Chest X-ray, PA view. Patient: 59 years old, sex F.
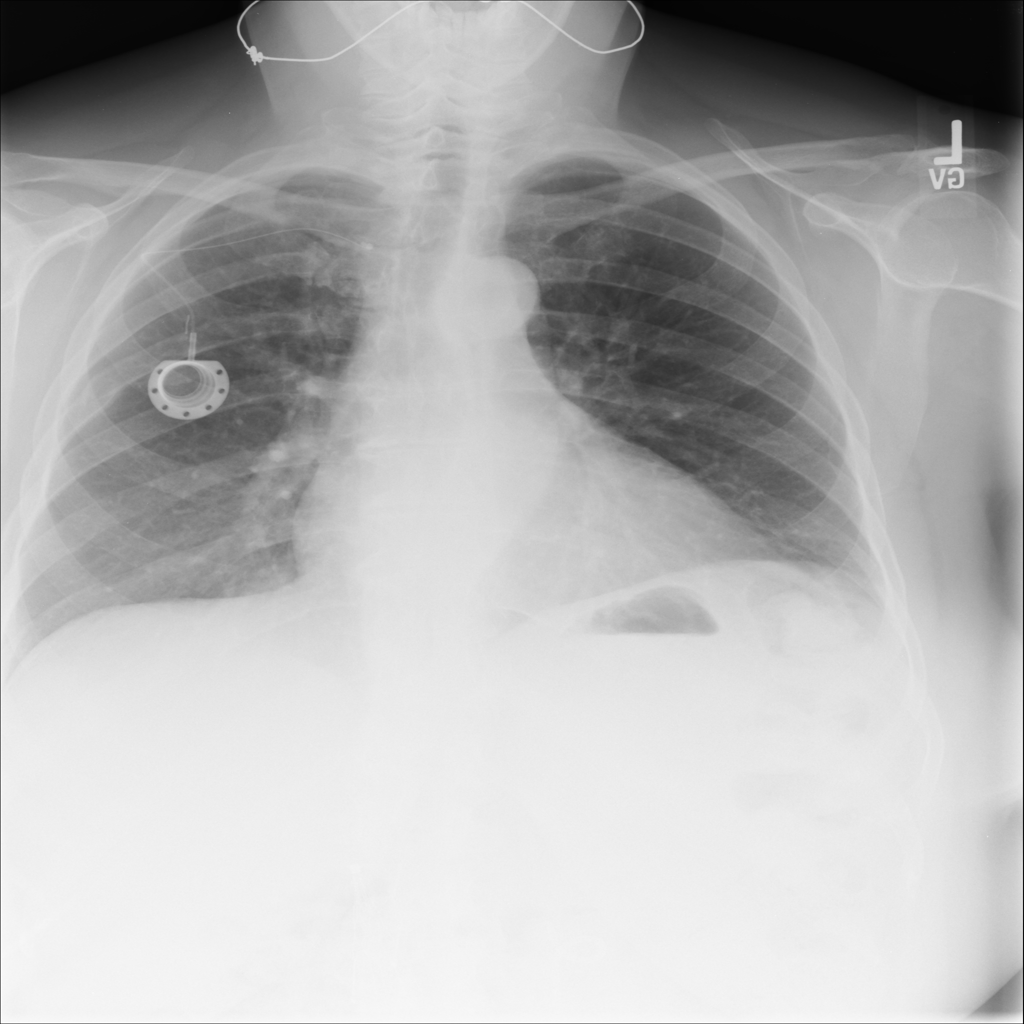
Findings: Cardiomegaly